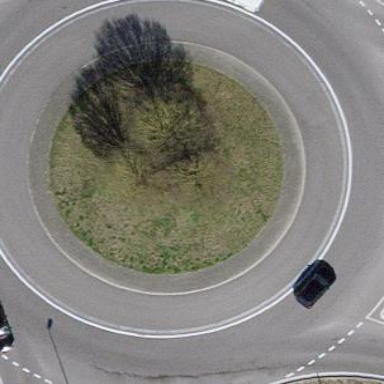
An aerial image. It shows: Secondary road made of asphalt leading to roundabout.